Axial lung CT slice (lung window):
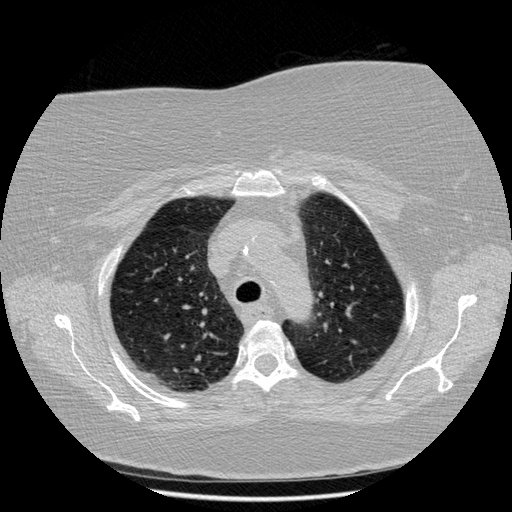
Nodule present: yes
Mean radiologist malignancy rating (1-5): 2.333